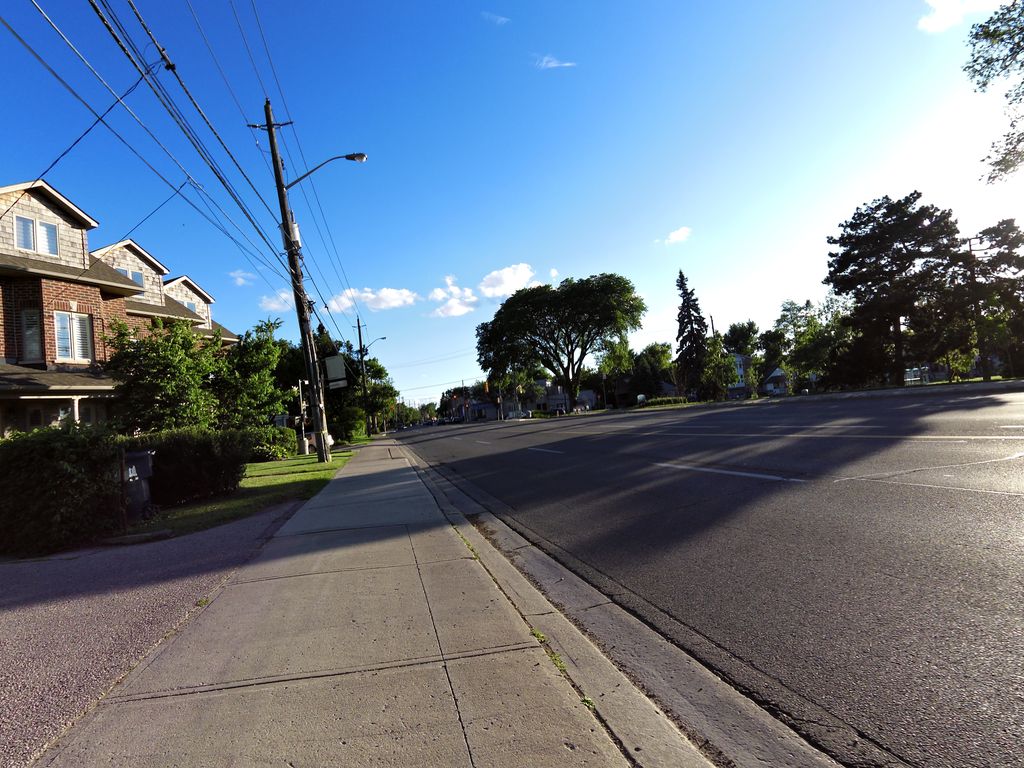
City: toronto